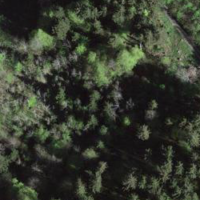
EUNIS habitat code: 44
Species observed at this site:
Petasites albus